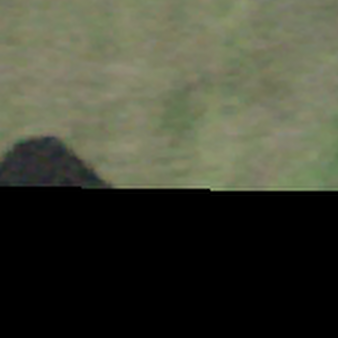
Label: other